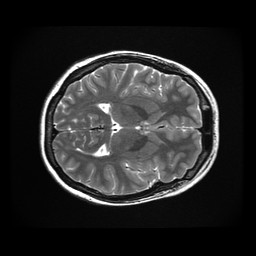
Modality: T2w
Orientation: axial
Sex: female
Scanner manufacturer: ge
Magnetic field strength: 3 T
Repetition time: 5 s
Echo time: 0.1024 s